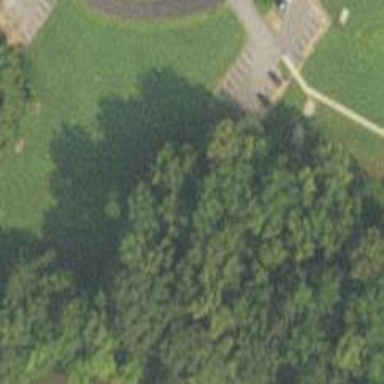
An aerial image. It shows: Disc golf tee.